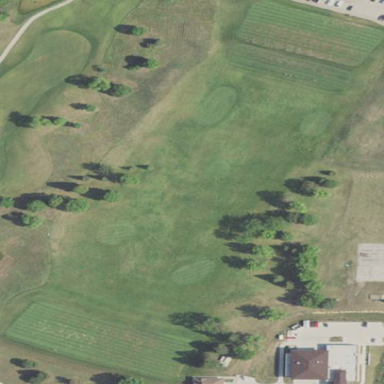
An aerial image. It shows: Grassy area designated as driving range for golf.